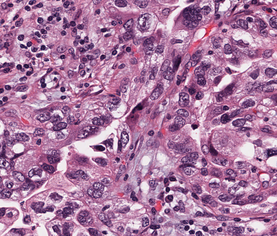
Tumor epithelial tissue: yes
Tumor-associated stroma tissue: yes
Normal tissue: no